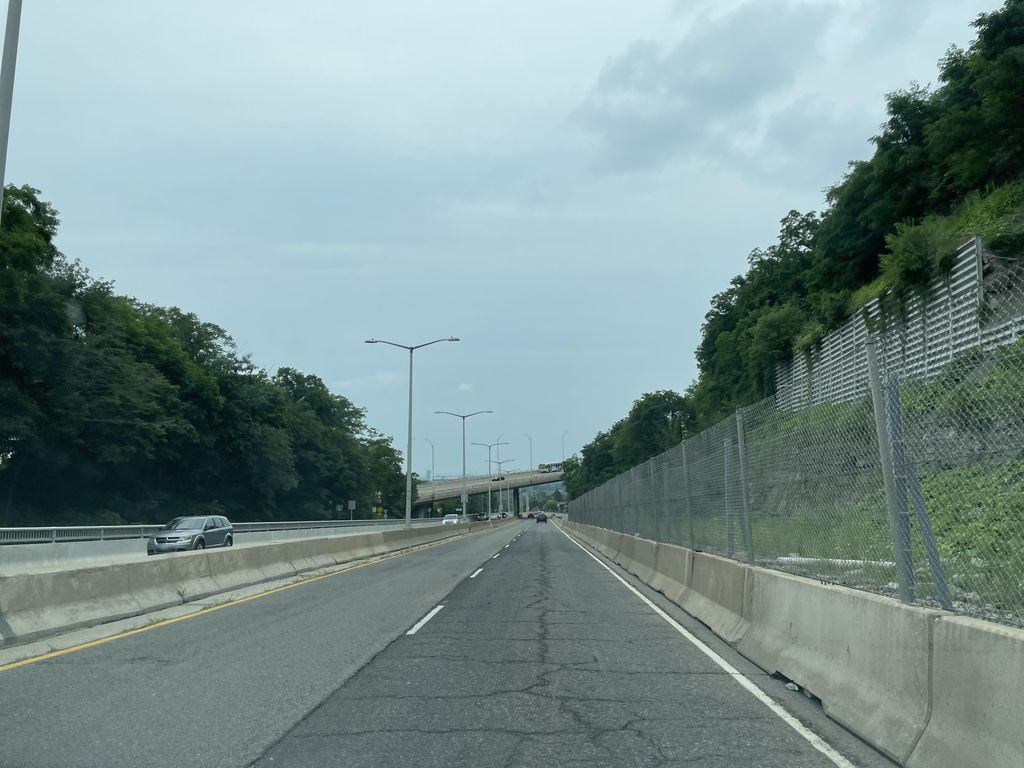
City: hamilton